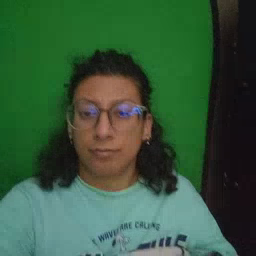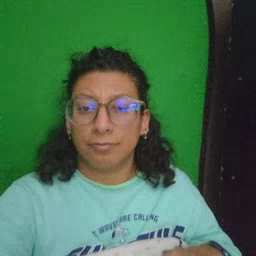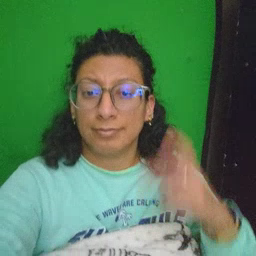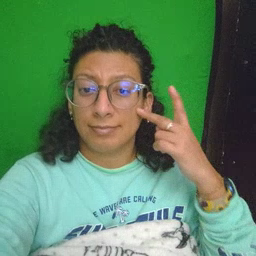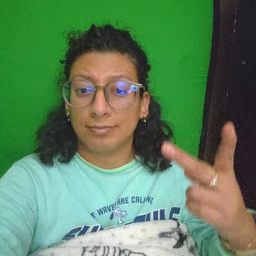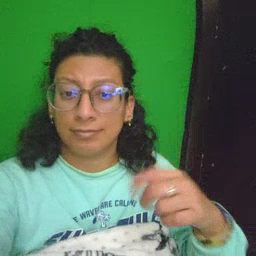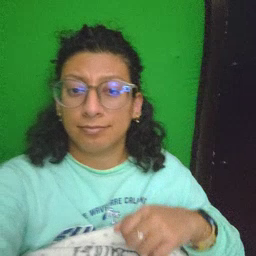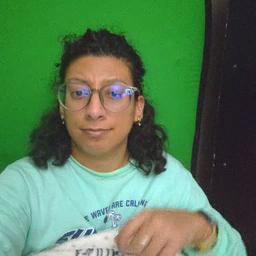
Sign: see